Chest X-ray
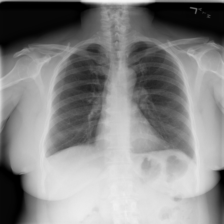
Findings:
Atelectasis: negative
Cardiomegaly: negative
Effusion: negative
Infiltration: negative
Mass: negative
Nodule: negative
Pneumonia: negative
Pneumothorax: negative
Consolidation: negative
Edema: negative
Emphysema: negative
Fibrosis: negative
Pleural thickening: negative
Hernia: negative